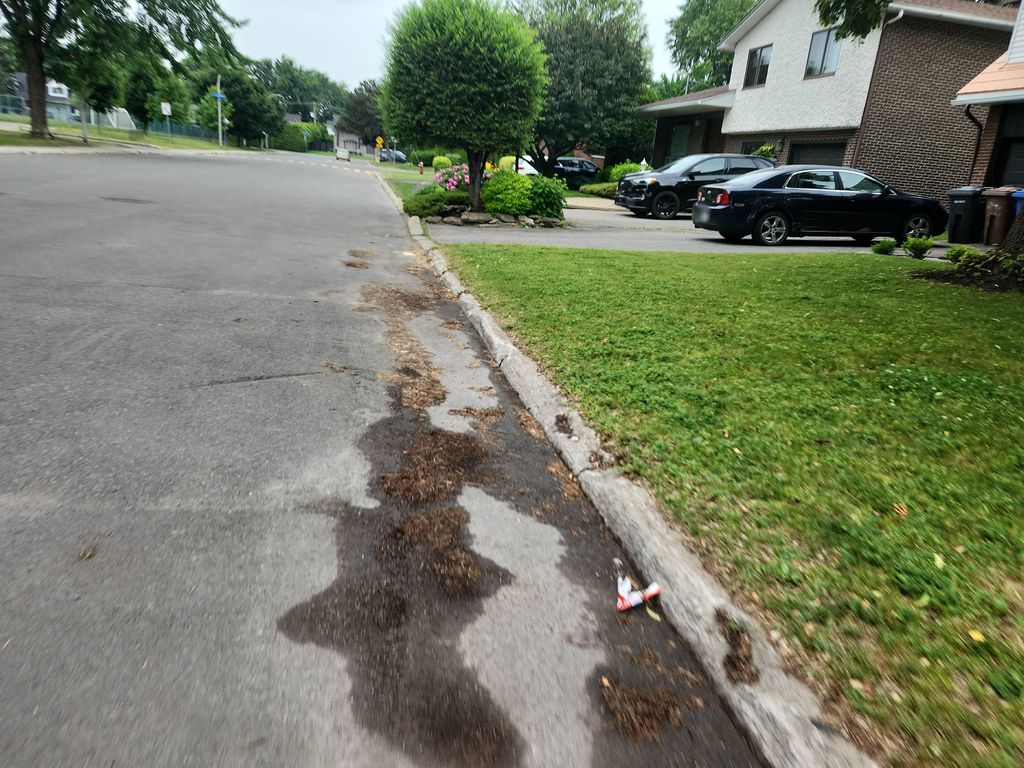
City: montreal